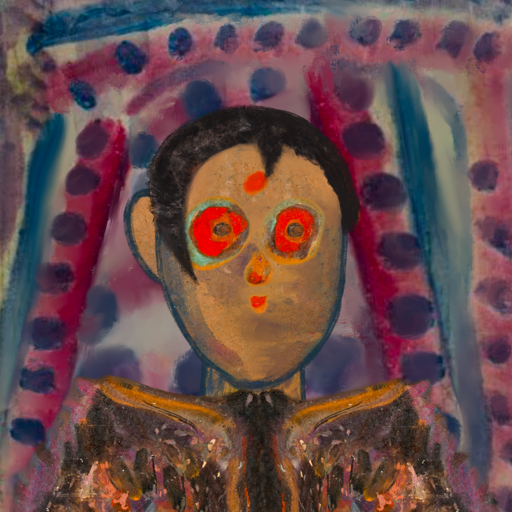
Background: HillGirl, Head And Neck Front: In_The_Sun, Face Front: Sisters, Bust: Gypsy_Queen, Hair Front: Roy_Bahadur, Head Accessory: Blank, Second Necklace: Blank, Necklace: Blank, Baby: Blank